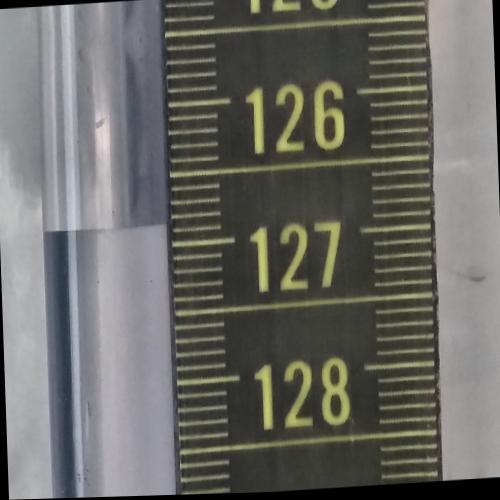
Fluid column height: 126.8 cm